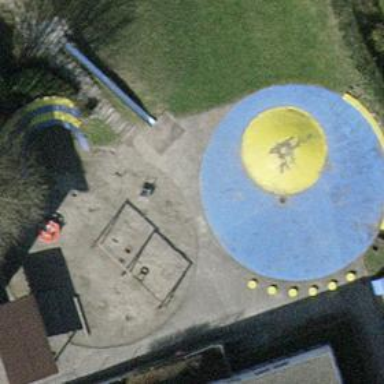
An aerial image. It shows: Playground area for leisure activities on the land.